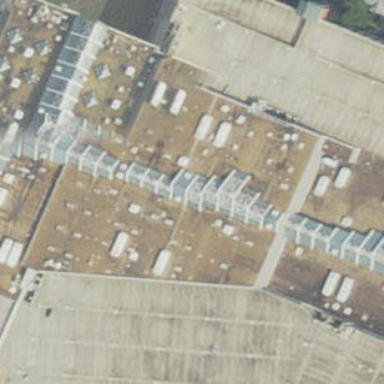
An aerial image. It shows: Mall building.